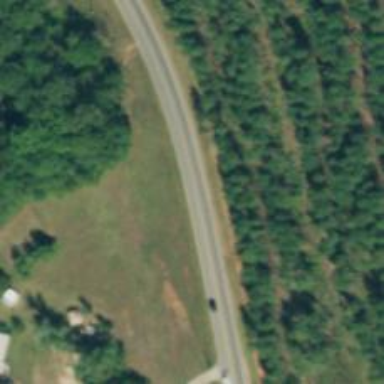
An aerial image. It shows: Asphalt trunk highway.